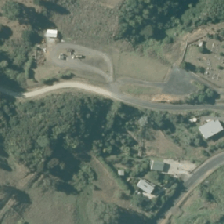
Land cover: urban_parkland